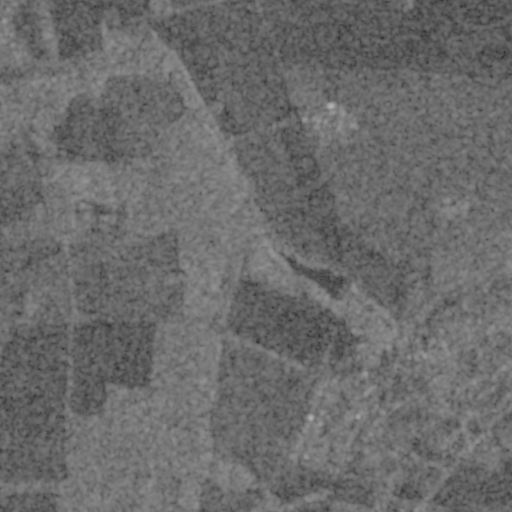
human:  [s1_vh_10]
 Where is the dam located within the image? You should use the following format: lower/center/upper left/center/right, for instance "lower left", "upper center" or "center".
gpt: The dam is located in the center right of the image.
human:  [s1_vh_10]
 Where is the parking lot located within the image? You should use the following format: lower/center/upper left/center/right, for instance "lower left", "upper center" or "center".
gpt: The parking lot is located in the lower right of the image.
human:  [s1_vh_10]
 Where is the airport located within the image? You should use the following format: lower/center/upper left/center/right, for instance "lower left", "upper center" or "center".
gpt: There is no airport in the image.

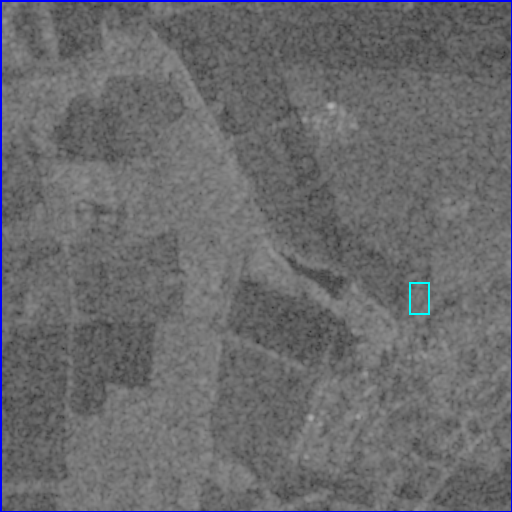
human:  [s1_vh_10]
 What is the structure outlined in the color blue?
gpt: The structure outlined in blue is a crop field.
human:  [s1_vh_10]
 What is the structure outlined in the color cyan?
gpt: The structure outlined in cyan is a park.
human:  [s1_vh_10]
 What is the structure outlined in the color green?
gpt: There is no green outline.